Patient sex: M
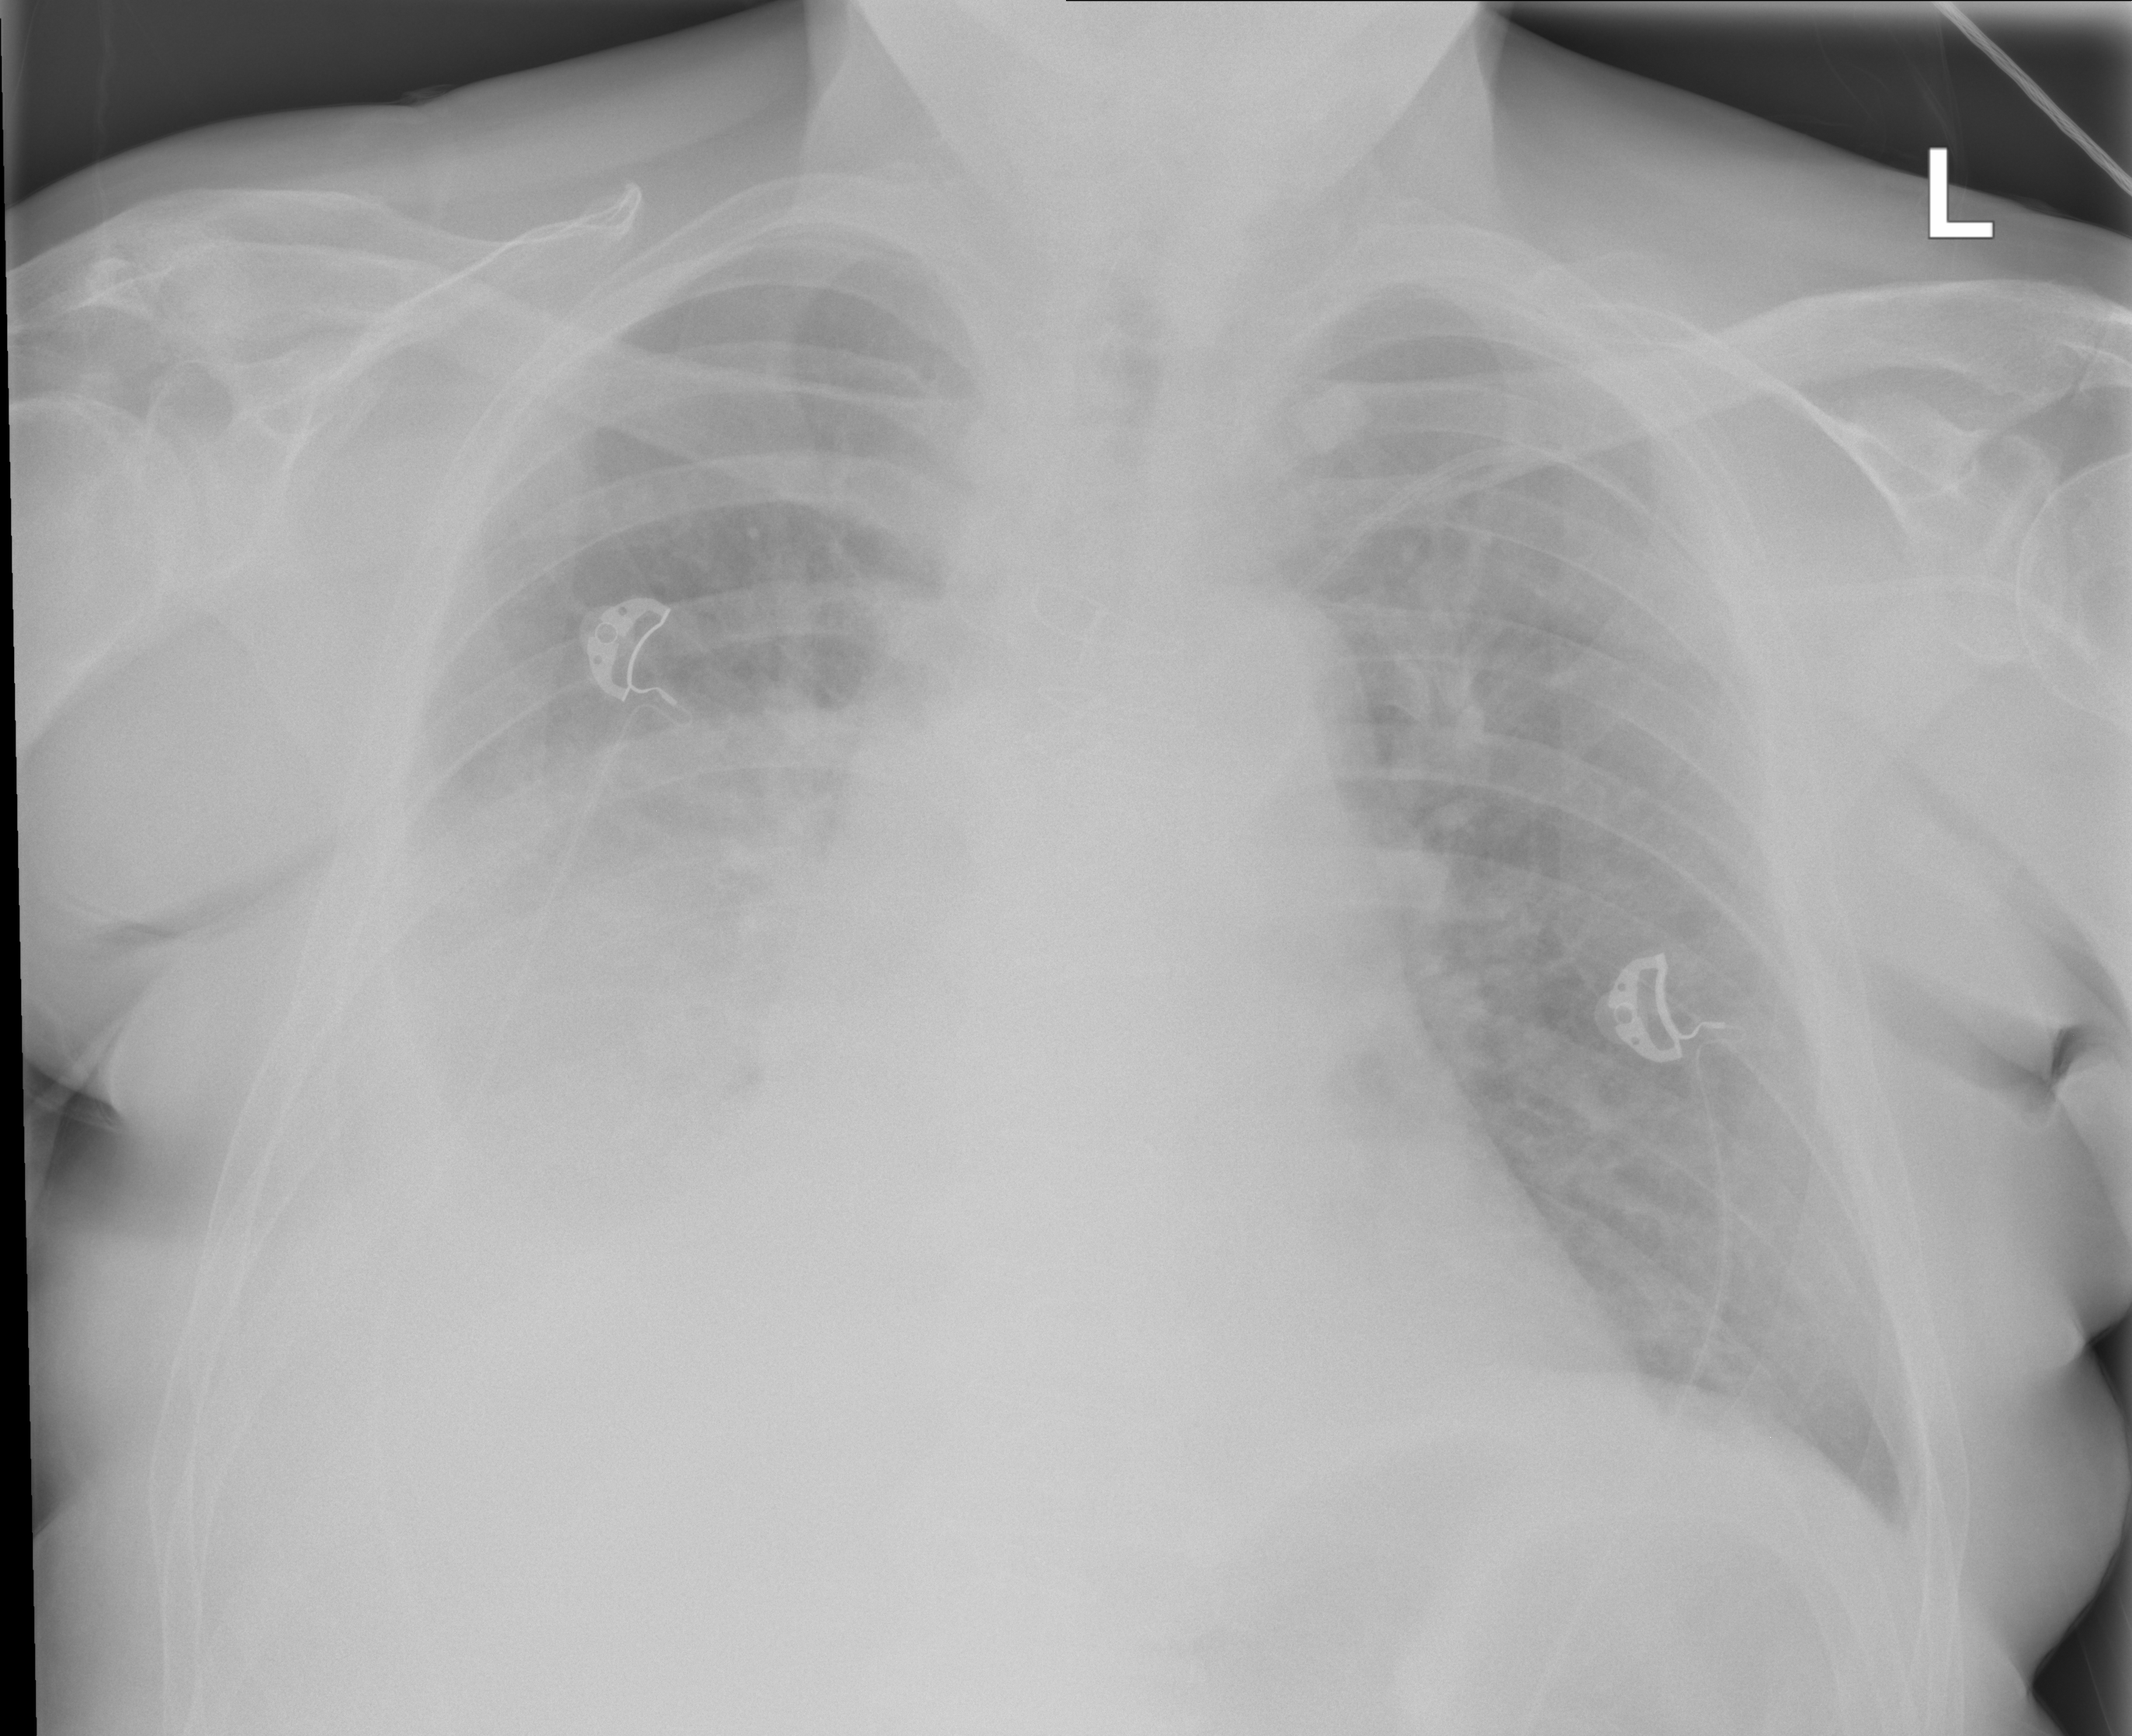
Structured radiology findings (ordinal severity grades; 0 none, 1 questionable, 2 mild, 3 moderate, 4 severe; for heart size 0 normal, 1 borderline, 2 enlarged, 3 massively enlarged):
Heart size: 1
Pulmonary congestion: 0
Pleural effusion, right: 3
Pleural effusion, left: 1
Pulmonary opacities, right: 1
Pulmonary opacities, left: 0
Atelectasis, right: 3
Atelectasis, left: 1